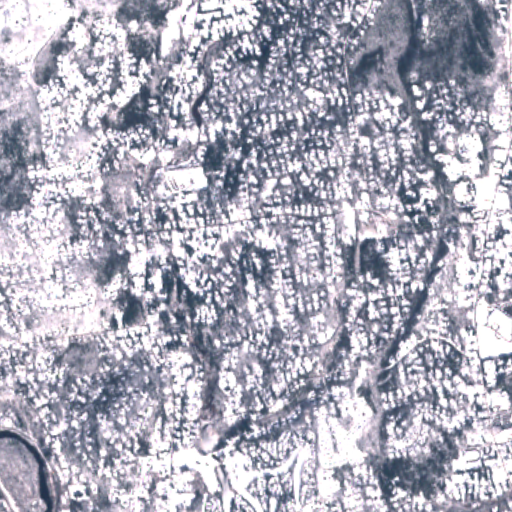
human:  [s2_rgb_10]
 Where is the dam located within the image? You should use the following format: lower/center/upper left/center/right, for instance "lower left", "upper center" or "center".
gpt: The dam is located in the lower left of the image.
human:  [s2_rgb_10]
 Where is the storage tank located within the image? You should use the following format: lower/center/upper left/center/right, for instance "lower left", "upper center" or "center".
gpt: The storage tank is located in the lower left of the image.
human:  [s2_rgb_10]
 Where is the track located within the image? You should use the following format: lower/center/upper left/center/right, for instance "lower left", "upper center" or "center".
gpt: The track is located in the lower right of the image.
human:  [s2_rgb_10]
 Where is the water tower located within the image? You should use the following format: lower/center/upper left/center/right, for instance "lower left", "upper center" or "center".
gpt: The water tower is located in the lower center of the image.
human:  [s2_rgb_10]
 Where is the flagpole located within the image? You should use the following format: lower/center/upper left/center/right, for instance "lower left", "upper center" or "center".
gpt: The flagpole is located in the center right of the image.
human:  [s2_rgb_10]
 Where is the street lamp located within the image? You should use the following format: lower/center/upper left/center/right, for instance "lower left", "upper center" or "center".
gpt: The street lamp is located in the center right of the image.
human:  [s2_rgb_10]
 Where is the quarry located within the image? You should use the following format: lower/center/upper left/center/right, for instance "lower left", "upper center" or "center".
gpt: There is no quarry in the image.